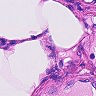
Metastatic tissue present: no